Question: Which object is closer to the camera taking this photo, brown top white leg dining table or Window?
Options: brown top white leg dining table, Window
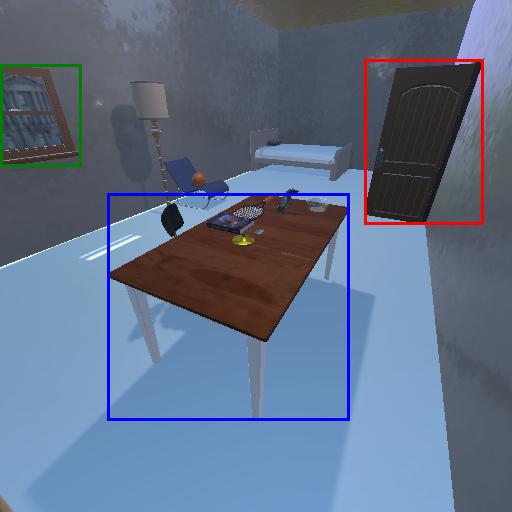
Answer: brown top white leg dining table